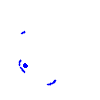
Particle: kaon